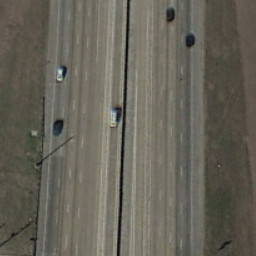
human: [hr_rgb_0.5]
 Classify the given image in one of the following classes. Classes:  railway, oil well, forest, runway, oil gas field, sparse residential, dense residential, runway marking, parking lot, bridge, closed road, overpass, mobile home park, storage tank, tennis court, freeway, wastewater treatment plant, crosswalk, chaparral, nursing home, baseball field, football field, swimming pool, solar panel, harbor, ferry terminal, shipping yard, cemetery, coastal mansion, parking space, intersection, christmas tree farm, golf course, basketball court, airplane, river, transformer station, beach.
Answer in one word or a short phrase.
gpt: freeway